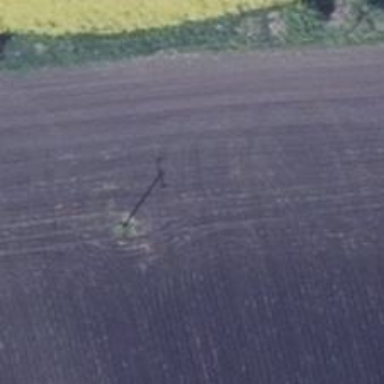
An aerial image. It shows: Power pole.